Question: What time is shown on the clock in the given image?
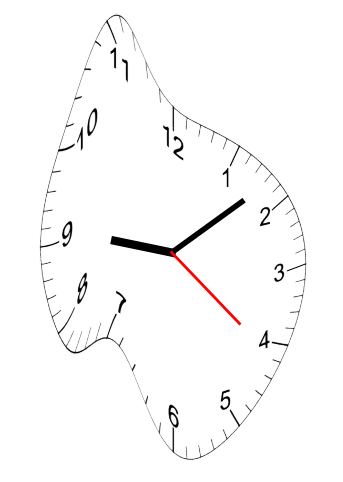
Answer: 09:08:21